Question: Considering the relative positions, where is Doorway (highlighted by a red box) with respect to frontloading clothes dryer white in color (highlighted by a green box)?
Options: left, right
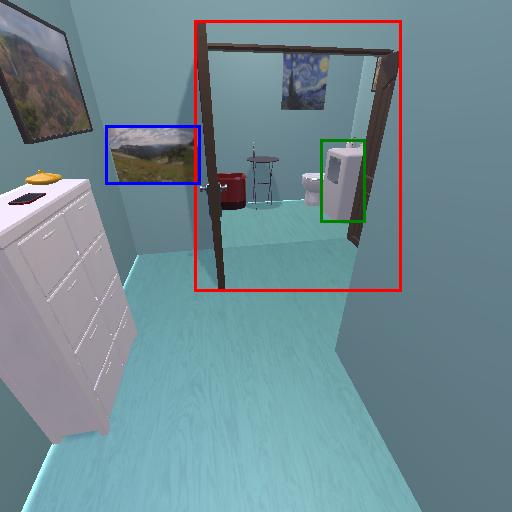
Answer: left